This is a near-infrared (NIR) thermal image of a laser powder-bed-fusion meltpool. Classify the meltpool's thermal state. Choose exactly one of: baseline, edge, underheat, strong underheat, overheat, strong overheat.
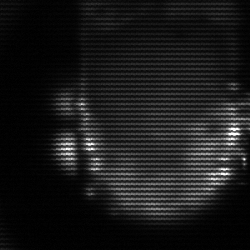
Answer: baseline